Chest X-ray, PA view. Patient: 10 years old, sex M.
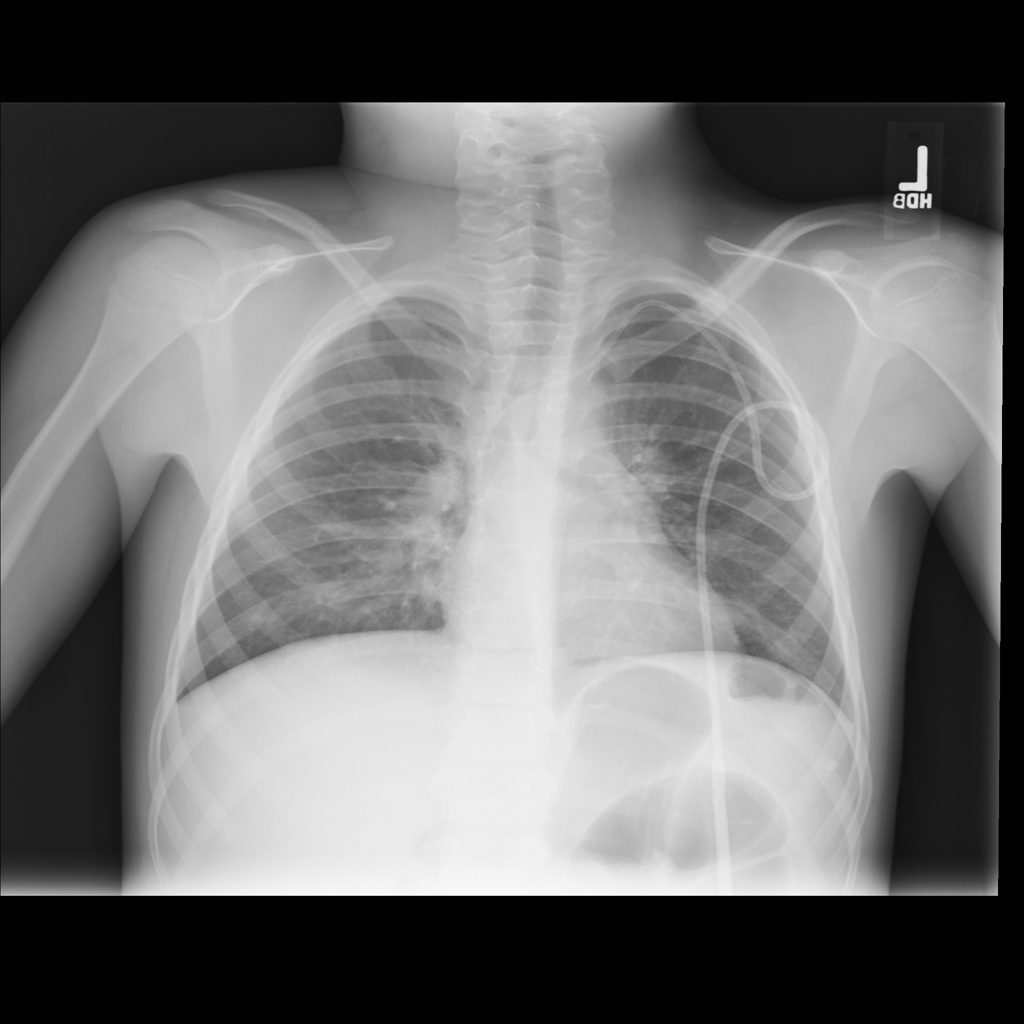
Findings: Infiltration